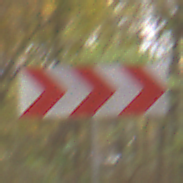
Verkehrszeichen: RichtungstafelnInKurvenGrossLinks
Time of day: Midday
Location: Outdoor (Nature)
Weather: Overcast
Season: NotSpecified
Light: Natural